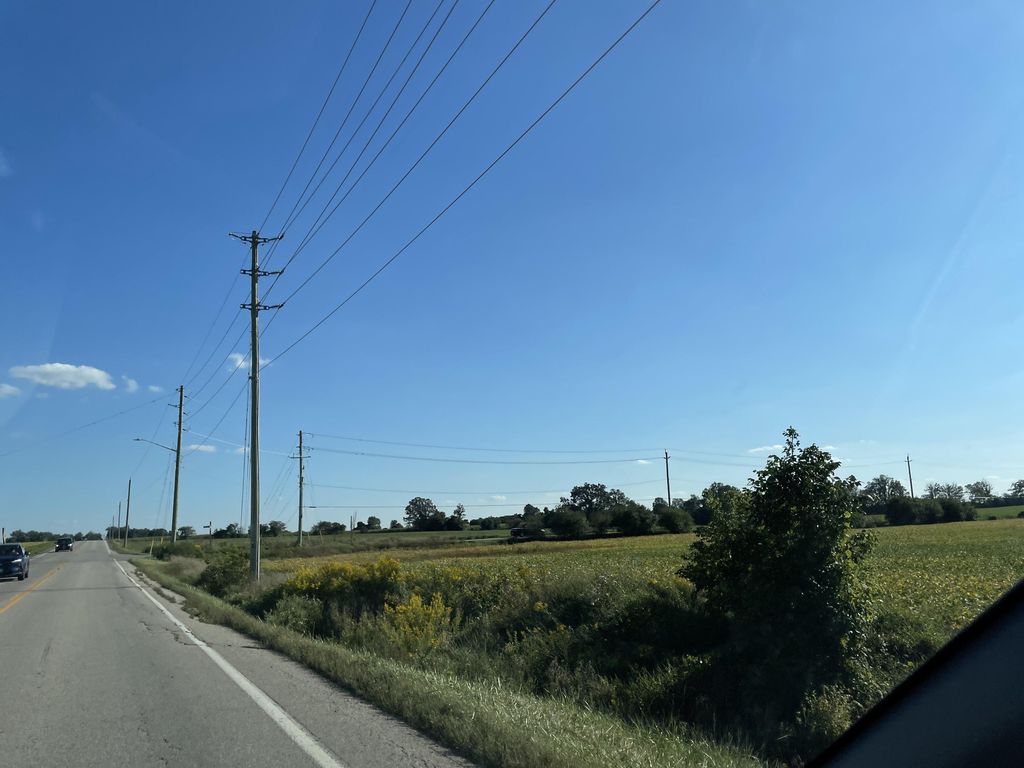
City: kitchener-waterloo